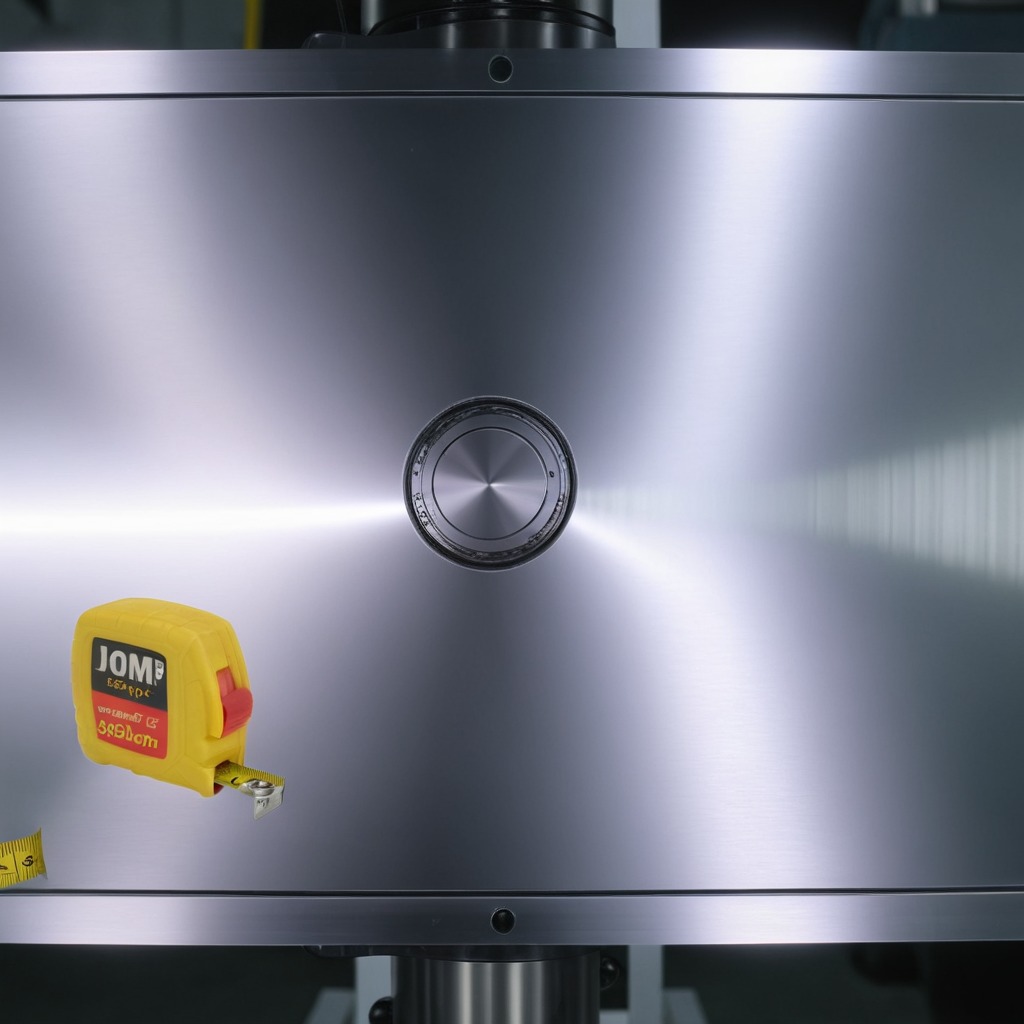
A measuring tape is lying on a metal table in a machine shop under fluorescent lights.